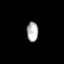
Tissue: lung
Cell type: Fibroblasts
Senescence score: 0.1979
Nuclear area (px): 224
Mean DAPI intensity: 174.241